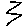
Label: zigzag